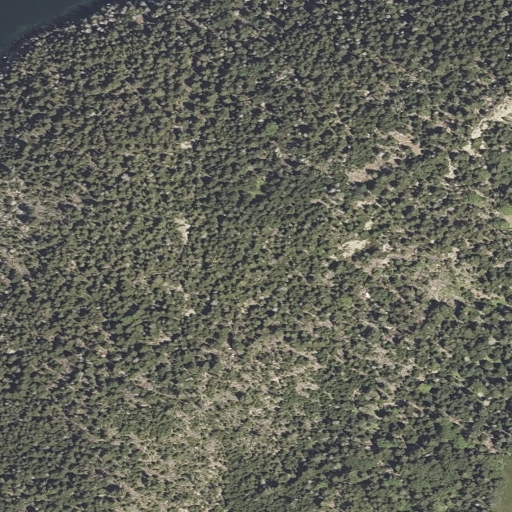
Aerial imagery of mountain in Maine named The Head containing evergreen forest, herbaceous wetlands, open water, mixed forest, and shrub